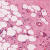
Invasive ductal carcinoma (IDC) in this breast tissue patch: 1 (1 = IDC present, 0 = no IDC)